Interaction volume radius: 5 \u00c5
Interaction volume height: 10 \u00c5
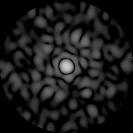
Disorder parameter: 0.8748